Question: I have a webpage tree structure given below

In this tree when I access like 'http://localhost/mysite' its redirect to "Root Local" and accessed like 'http://192.168.1.20/mysite/' its redirect to "Root IP" by setting it in domain.
I implemented 'realURL' extension. and it working fine for 'localhost' and URL become 'http://localhost/mysite/en/home/' .
But when I tried to access it by '192.168.1.20' as domain, the URL shows like 'http://192.168.1.20/mysite/en/home/'.
Bur it shows the blank web page with "" .
My 'realurl_conf.php' looks like
'''
<?php
$TYPO3_CONF_VARS['EXTCONF']['realurl'] = array(
// sitename
'_DEFAULT' => array(
// initialization
'init' => array(
'useCHashCache' => '0', // fur tt_news
'enableCHashCache' => true,
'appendMissingSlash' => 'ifNotFile',
'enableUrlDecodeCache' => true,
'enableUrlEncodeCache' => true,
'emptyUrlReturnValue' => '/'
),
// first url rewriting segment
'preVars' => array(
array(
'GETvar' => 'L',
'valueMap' => array(
'de' => 3,
'en' => 1,
),
'valueDefault' => 1,
),
),
// second url rewriting segment
'pagePath' => array(
'type' => 'user',
'userFunc' => 'EXT:realurl/class.tx_realurl_advanced.php:&tx_realurl_advanced->main',
'spaceCharacter' => '-',
'languageGetVar' => 'L',
'expireDays' => 30,
'rootpage_id' => 1
),
// third url rewriting segment
'fixedPostVars' => array(
),
// forth url rewriting segment
'postVarSets' => array(
'_DEFAULT' => array(
/*
no_cache setting should not be used in preVars
@see http://dmitry-dulepov.com/article/do-not-use-no-cache-as-prevar.html
*/
'nc' => array(
'type' => 'single',
'GETvar' => 'no_cache',
),
)
),
)
);
$byPassLVar = array(
array(
'GETvar' => 'L',
'valueMap' => array(),
'noMatch' => 'bypass'
)
);
$TYPO3_CONF_VARS['EXTCONF']['realurl']['Root_Local'] = $TYPO3_CONF_VARS['EXTCONF']['realurl']['_DEFAULT'];
$TYPO3_CONF_VARS['EXTCONF']['realurl']['Root_Local']['pagePath']['rootpage_id'] = 1;
$TYPO3_CONF_VARS['EXTCONF']['realurl']['Root_Local']['preVars'] = $byPassLVar;
$TYPO3_CONF_VARS['EXTCONF']['realurl']['Root_IP'] = $TYPO3_CONF_VARS['EXTCONF']['realurl']['192.168.1.20'];
$TYPO3_CONF_VARS['EXTCONF']['realurl']['Root_IP']['pagePath']['rootpage_id'] = 3;
$TYPO3_CONF_VARS['EXTCONF']['realurl']['Root_IP']['preVars'] = $byPassLVar;
switch (t3lib_div::getIndpEnv('HTTP_HOST')) {
case 'Root_Local':
$_GET['L'] = 1;
break;
case 'Root_IP':
$_GET['L'] = 1;
break;
default:
$_GET['L'] = 1;
break;
}
?>
'''
And I added in the main Template
'''
config.simulateStaticDocuments = 0
config.baseURL = http://192.168.1.20/mysite/
config.tx_realurl_enable = 1
'''
for the IP Address and
'''
config.simulateStaticDocuments = 0
config.baseURL = http://localhost/mysite/
config.tx_realurl_enable = 1
'''
for local host
Why it not working for the IP address as domain.??
How can I make it work ?
Thanks in advance
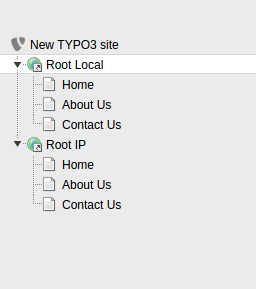
Answer: Finally I found an answer myself. I am not fully known how it works. If anyone can help me please be free to add it.
I edited my 'realurl_conf.php' like this and work like a charm..
'''
<?php
$TYPO3_CONF_VARS['EXTCONF']['realurl'] = array(
// sitename
'_DEFAULT' => array(
// initialization
'init' => array(
'useCHashCache' => '0',
'enableCHashCache' => true,
'appendMissingSlash' => 'ifNotFile',
'enableUrlDecodeCache' => true,
'enableUrlEncodeCache' => true,
'emptyUrlReturnValue' => '/'
),
// first url rewriting segment
'preVars' => array(
array(
'GETvar' => 'L',
'valueMap' => array(
'de' => 3,
'en' => 1,
),
'valueDefault' => 'en',
),
),
// second url rewriting segment
'pagePath' => array(
'type' => 'user',
'userFunc' => 'EXT:realurl/class.tx_realurl_advanced.php:&tx_realurl_advanced->main',
'spaceCharacter' => '-',
'languageGetVar' => 'L',
'expireDays' => 30,
'rootpage_id' => 1
),
// third url rewriting segment
'fixedPostVars' => array(
),
// forth url rewriting segment
'postVarSets' => array(
'_DEFAULT' => array(
/*
no_cache setting should not be used in preVars
@see http://dmitry-dulepov.com/article/do-not-use-no-cache-as-prevar.html
*/
'nc' => array(
'type' => 'single',
'GETvar' => 'no_cache',
),
)
),
)
);
$TYPO3_CONF_VARS['EXTCONF']['realurl']['192.168.1.20'] = array(
// sitename
// initialization
'init' => array(
'useCHashCache' => '0',
'enableCHashCache' => true,
'appendMissingSlash' => 'ifNotFile',
'enableUrlDecodeCache' => true,
'enableUrlEncodeCache' => true,
'emptyUrlReturnValue' => '/'
),
// first url rewriting segment
'preVars' => array(
array(
'GETvar' => 'L',
'valueMap' => array(
'de' => 3,
'en' => 1,
),
'valueDefault' => 'en',
),
),
// second url rewriting segment
'pagePath' => array(
'type' => 'user',
'userFunc' => 'EXT:realurl/class.tx_realurl_advanced.php:&tx_realurl_advanced->main',
'spaceCharacter' => '-',
'languageGetVar' => 'L',
'expireDays' => 30,
'rootpage_id' => 3
),
// third url rewriting segment
'fixedPostVars' => array(
),
// forth url rewriting segment
'postVarSets' => array(
'192.168.1.20' => array(
/*
no_cache setting should not be used in preVars
@see http://dmitry-dulepov.com/article/do-not-use-no-cache-as-prevar.html
*/
'nc' => array(
'type' => 'single',
'GETvar' => 'no_cache',
),
)
),
);
$byPassLVar = array(
array(
'GETvar' => 'L',
'valueMap' => array(),
'noMatch' => 'bypass'
)
);
$TYPO3_CONF_VARS['EXTCONF']['realurl']['Root_Local'] = $TYPO3_CONF_VARS['EXTCONF']['realurl']['_DEFAULT'];
$TYPO3_CONF_VARS['EXTCONF']['realurl']['Root_Local']['pagePath']['rootpage_id'] = 1;
$TYPO3_CONF_VARS['EXTCONF']['realurl']['Root_Local']['preVars'] = $byPassLVar;
$TYPO3_CONF_VARS['EXTCONF']['realurl']['Root_IP'] = $TYPO3_CONF_VARS['EXTCONF']['realurl']['192.168.1.20'];
$TYPO3_CONF_VARS['EXTCONF']['realurl']['Root_IP']['pagePath']['rootpage_id'] = 3; //overwrite root page ID with the one for this specific domain
$TYPO3_CONF_VARS['EXTCONF']['realurl']['Root_IP']['preVars'] = $byPassLVar;
switch (t3lib_div::getIndpEnv('HTTP_HOST')) {
case 'Root_Local':
case 'Root_Local':
$_GET['L'] = 1;
break;
case 'Root_IP':
case 'Root_IP':
$_GET['L'] = 1;
break;
default:
$_GET['L'] = 1;
break;
}
?>
'''
Thank you.